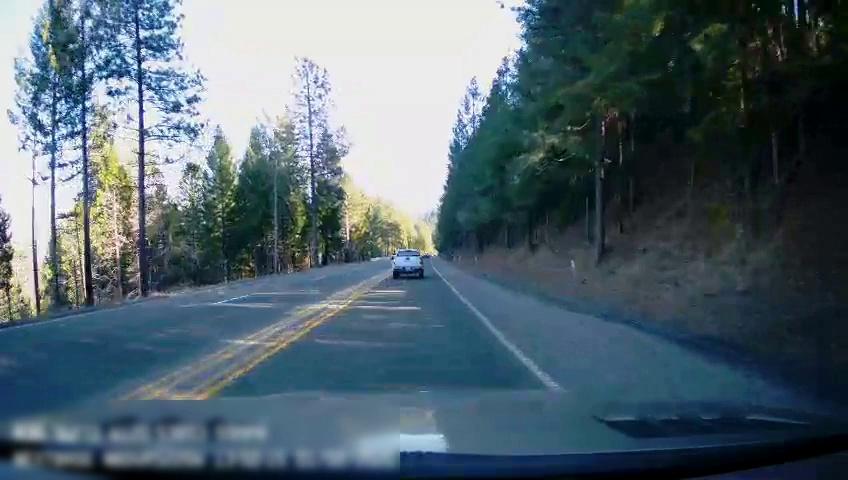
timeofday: Day
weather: Sunny
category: Drivable Space
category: Vehicles | Truck
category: Lanes | Alternate Lane
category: Lanes | Current Lane
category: Lanes | Current Lane
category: Lanes | Opposite Lane
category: Lanes | Opposite Lane
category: Lanes | Opposite Lane
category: Lanes | Opposite Lane